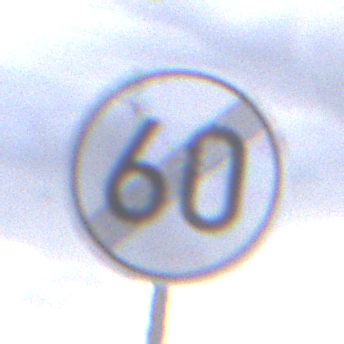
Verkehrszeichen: EndeGeschwindigkeit60
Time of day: MorningAfternoon
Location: Outdoor (Suburban)
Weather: PartlyCloudy
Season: NotSpecified
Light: Natural